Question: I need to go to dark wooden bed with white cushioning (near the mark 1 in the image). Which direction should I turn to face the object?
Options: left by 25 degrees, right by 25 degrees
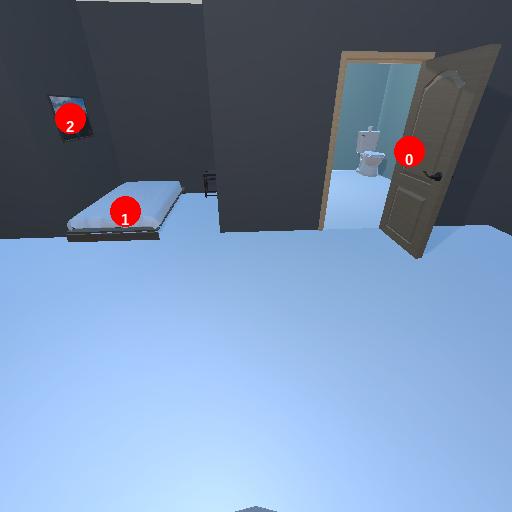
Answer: left by 25 degrees